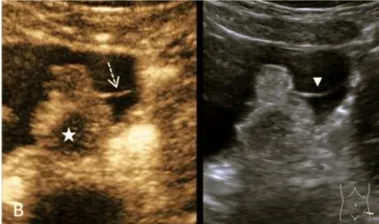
Case 1, a 16-year-old girl with a mature teratoma of the right ovary. . Mode Ultrasound showing a large cystic structure. In it, a solid lobulated portion, the so-called Rokitansky nodule, is adherent (arrow) to the dorsal wall. Within the solid echogenic mass, there are centrally echo-free areas with dorsal extinction (dashed arrow). There is very delicate septation between the solid part and the cyst wall (curved arrow). (B) CEUS of the solid part and the intracystic septation in the contrast image (left) and the native B-mode (right) in parallel mode. Image sequence ~35 s after application of the contrast media i. V. : The intracystic membrane is very delicately detectable in the native B-mode (arrowhead) and accumulates contrast bubbles (dashed arrow). The contrast media shows strong perfusion with numerous microbubbles in the left part of the solid parts, the central part is excluded (star). In conjunction with the histological findings of the mature teratoma, this is a bony tooth.
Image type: radiology (ultrasound)